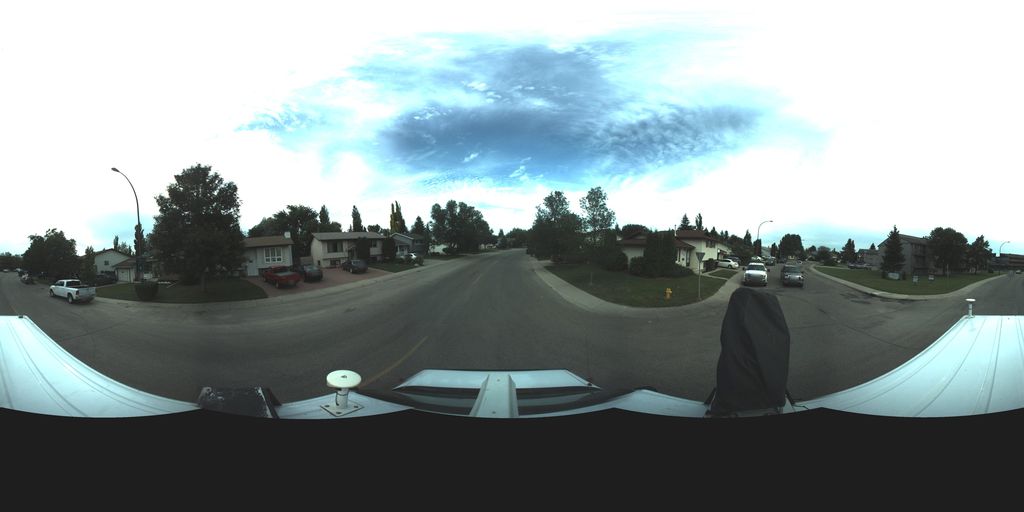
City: saskatoon